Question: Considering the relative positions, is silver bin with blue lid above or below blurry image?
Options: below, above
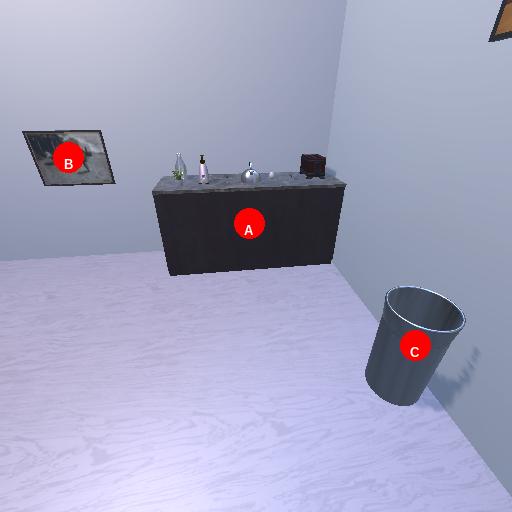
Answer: below